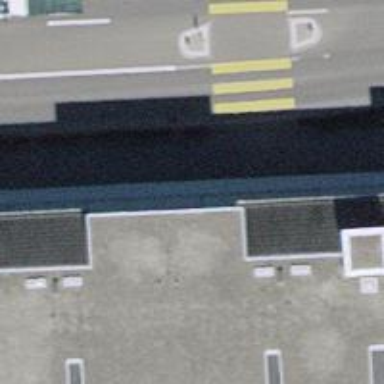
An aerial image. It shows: Bicycle parking facility.